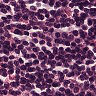
Metastatic tissue present: no